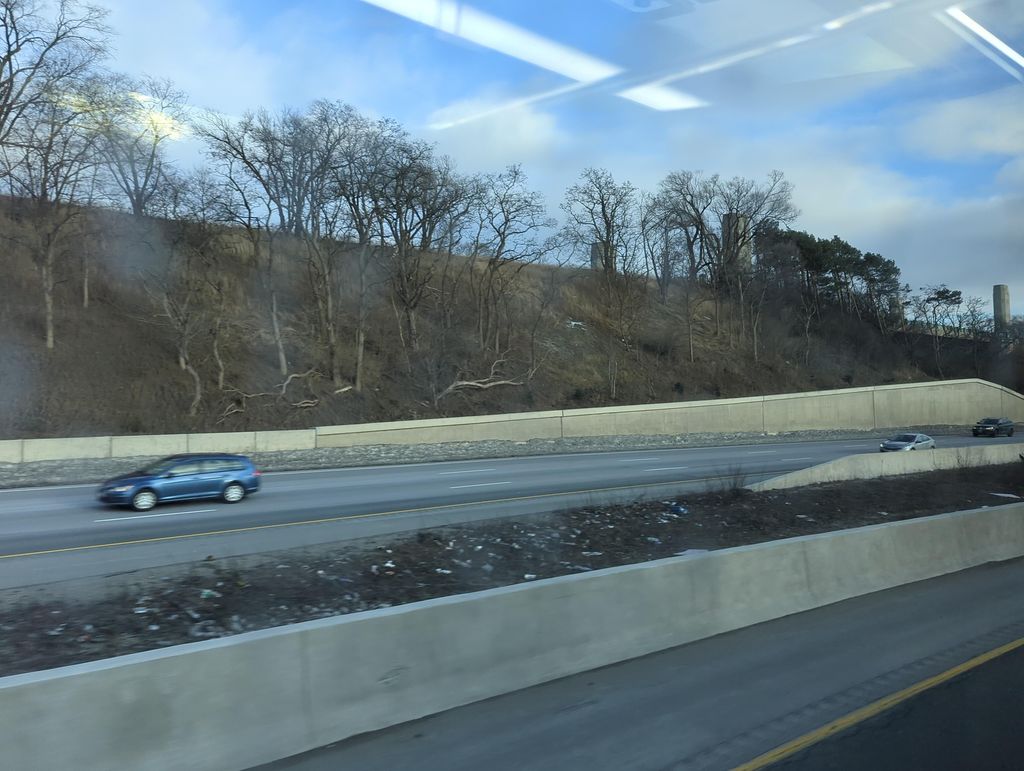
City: hamilton